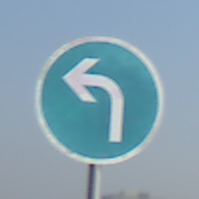
Verkehrszeichen: VorgeschriebeneFahrtrichtungLinks
Umgebung: Outdoor, Urban
Tageszeit: SunriseSunset
Wetter: Clear
Licht: Natural
Jahreszeit: NotSpecified
Kontrast: MediumContrast